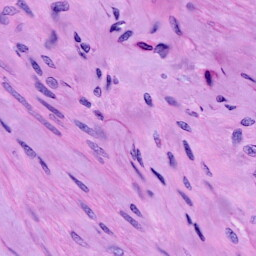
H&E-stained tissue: Cervix